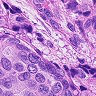
Metastatic tissue present: yes